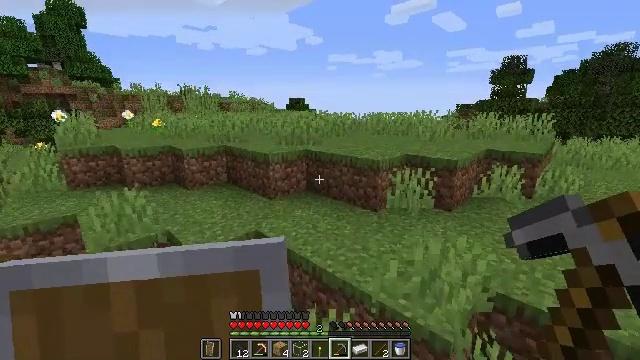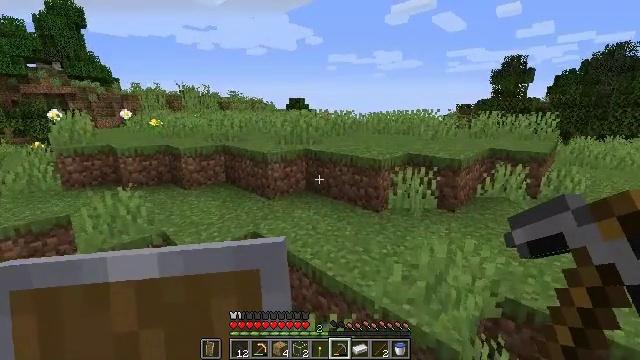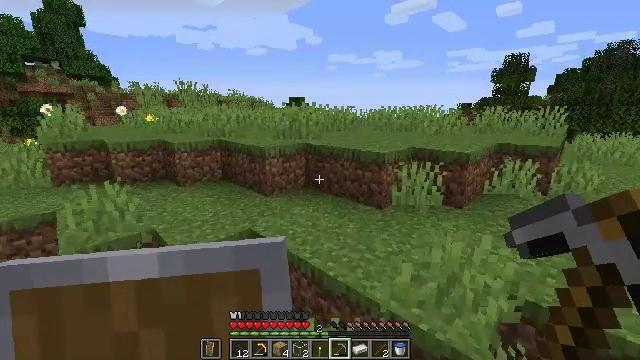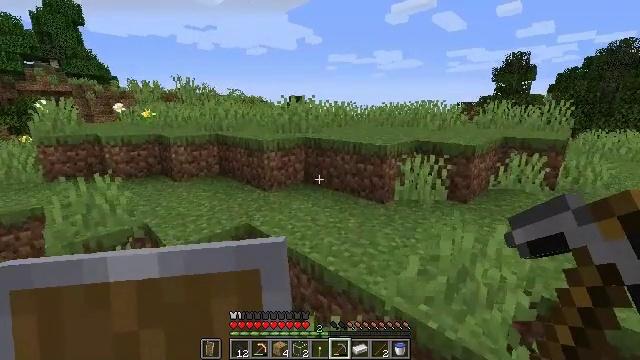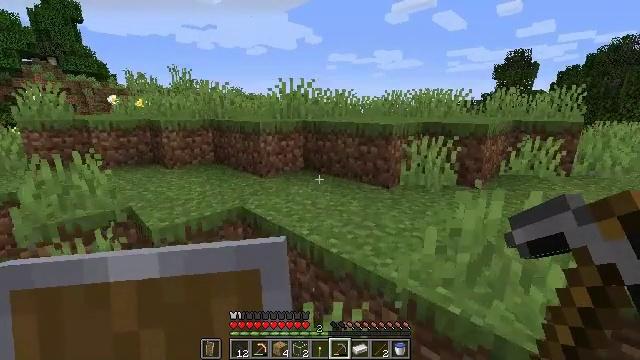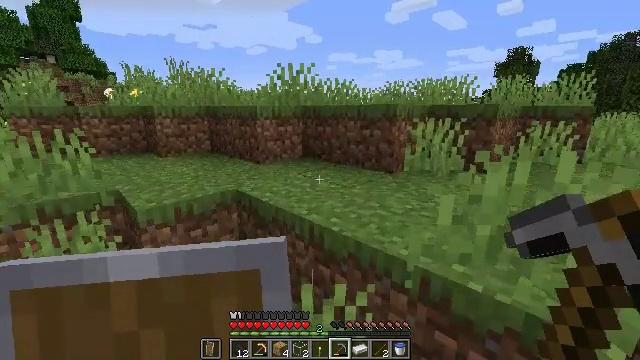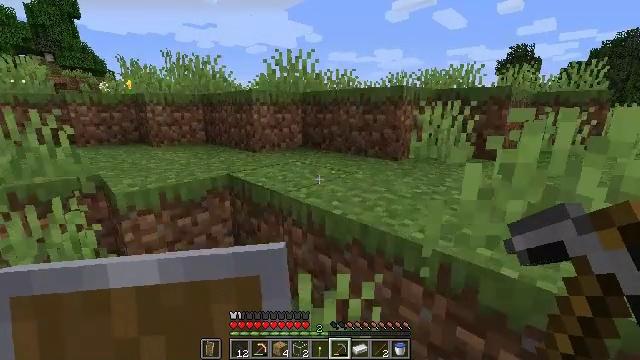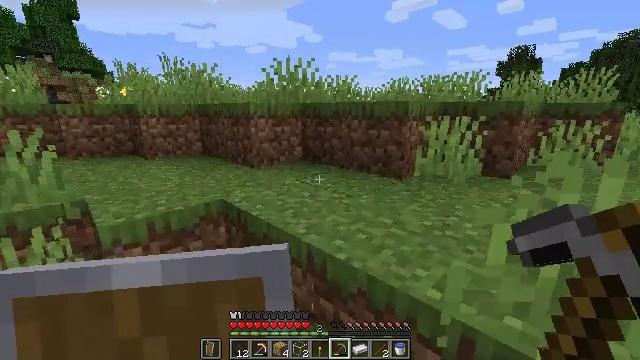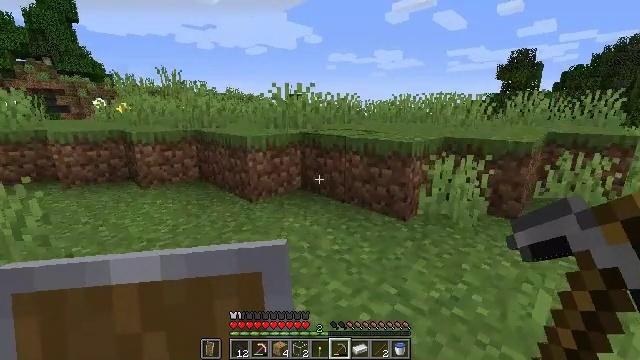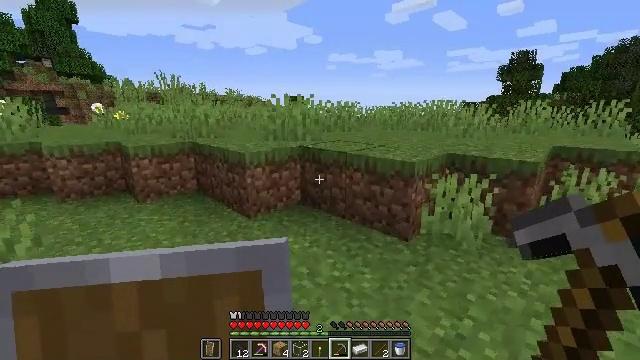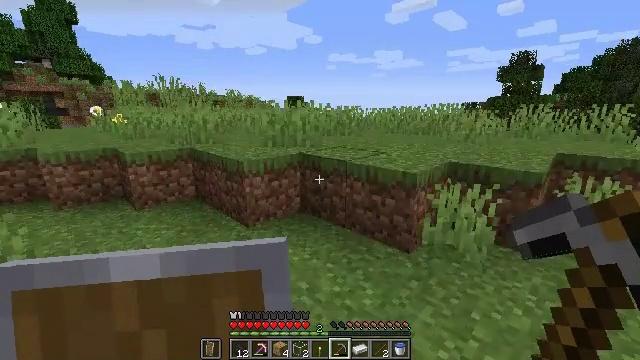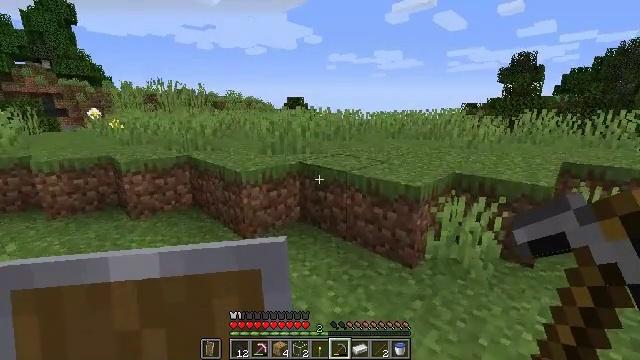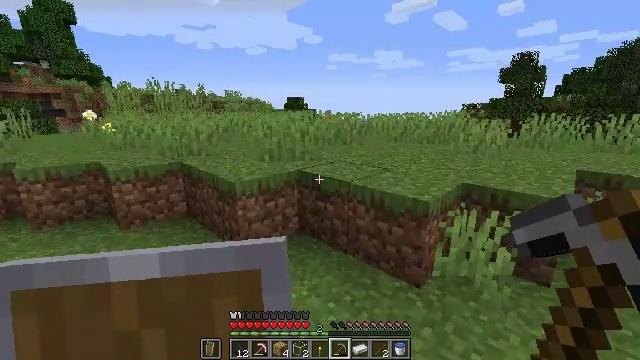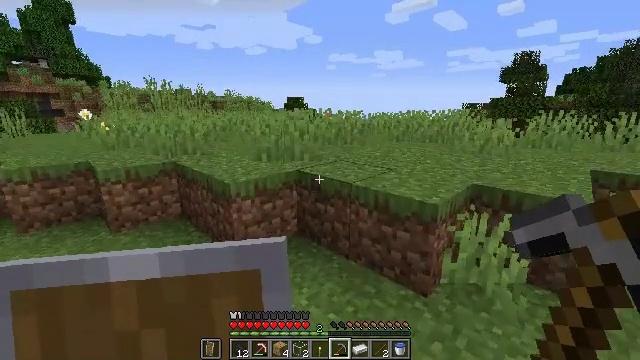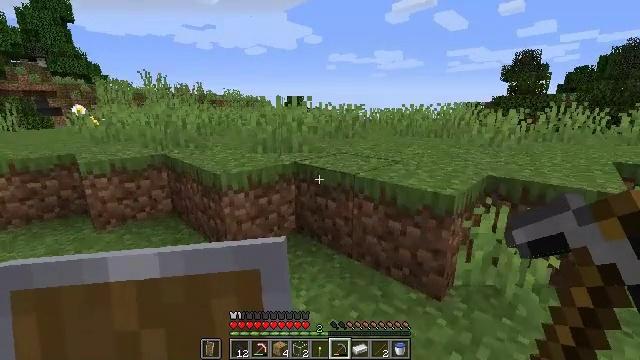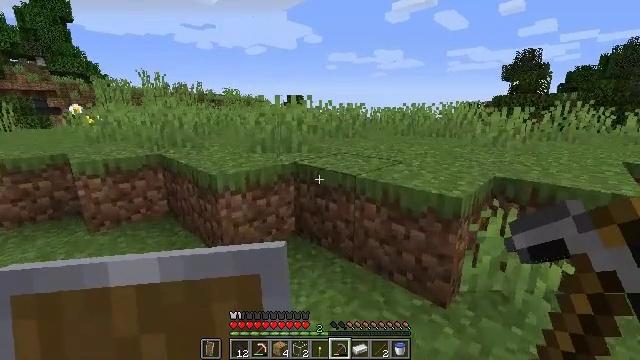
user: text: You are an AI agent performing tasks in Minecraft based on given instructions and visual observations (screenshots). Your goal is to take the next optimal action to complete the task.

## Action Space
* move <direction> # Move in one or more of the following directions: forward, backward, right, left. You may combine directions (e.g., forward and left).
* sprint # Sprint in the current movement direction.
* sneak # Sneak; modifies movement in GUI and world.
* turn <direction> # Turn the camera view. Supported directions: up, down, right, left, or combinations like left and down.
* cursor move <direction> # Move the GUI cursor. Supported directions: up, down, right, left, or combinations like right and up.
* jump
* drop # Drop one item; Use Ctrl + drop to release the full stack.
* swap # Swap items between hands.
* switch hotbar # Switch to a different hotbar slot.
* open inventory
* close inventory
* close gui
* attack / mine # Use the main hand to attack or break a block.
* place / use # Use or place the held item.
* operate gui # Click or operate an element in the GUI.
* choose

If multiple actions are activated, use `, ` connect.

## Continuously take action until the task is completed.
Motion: motion action
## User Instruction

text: Gather kelp plant by attacking it underwater.
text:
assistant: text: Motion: move forward, jump
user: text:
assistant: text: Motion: move forward, jump
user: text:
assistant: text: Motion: move forward, jump
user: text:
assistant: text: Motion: move forward, jump
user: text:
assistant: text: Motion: move forward, jump
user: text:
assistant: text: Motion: move forward, jump
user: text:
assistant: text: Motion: move forward, jump
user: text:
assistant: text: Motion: move forward, jump
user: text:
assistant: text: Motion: move forward, jump
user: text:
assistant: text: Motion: move forward, jump
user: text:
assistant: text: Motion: move forward, jump
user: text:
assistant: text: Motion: move forward, jump
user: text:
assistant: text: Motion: move forward, jump
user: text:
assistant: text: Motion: move forward, jump
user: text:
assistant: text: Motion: move forward, jump
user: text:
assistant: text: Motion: move forward, jump
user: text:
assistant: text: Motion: move forward, jump
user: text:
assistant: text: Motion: move forward, jump
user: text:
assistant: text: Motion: move forward, jump
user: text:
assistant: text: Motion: move forward, jump
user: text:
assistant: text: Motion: move forward, jump
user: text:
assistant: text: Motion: move forward, jump
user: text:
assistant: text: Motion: move forward, jump
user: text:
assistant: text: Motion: move forward, jump
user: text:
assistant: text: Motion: move forward, jump
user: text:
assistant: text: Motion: move forward, jump
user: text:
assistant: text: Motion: move forward, jump
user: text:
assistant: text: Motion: move forward, jump
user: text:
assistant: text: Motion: move forward, jump
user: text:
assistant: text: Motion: move forward, jump